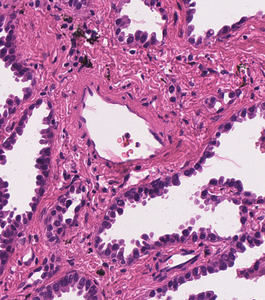
Tumor epithelial tissue: yes
Tumor-associated stroma tissue: yes
Normal tissue: no